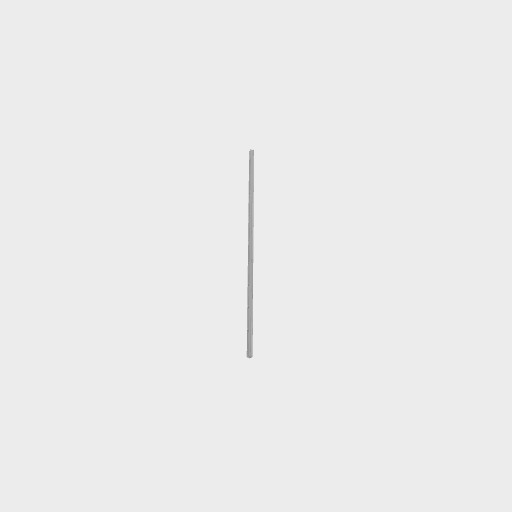
Part: VGuide624